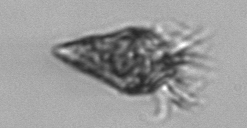
Label: Strombidium_wulffi